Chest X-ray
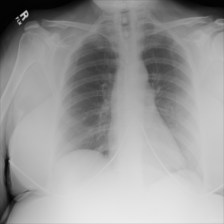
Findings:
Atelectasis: negative
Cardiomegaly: negative
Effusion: negative
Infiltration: negative
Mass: negative
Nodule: negative
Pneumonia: negative
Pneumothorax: negative
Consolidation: negative
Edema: negative
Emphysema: negative
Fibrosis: negative
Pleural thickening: negative
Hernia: negative